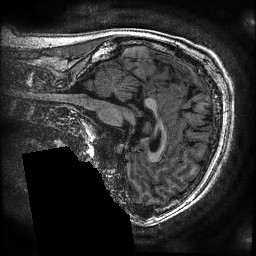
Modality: T1w
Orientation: sagittal
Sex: male
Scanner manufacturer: ge
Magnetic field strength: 3 T
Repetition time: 0.0077 s
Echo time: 0.003436 s